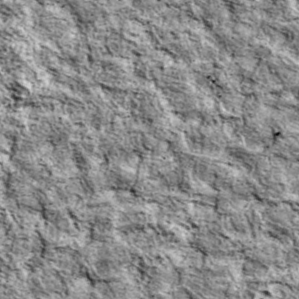
Label: non_frost